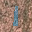
Label: 1